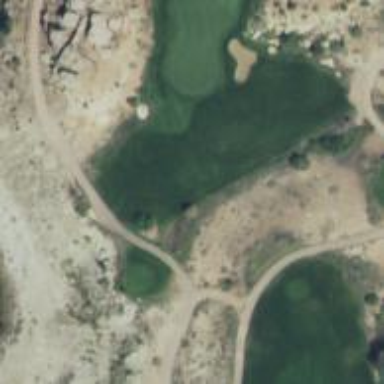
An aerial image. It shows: Rough grassy area used for golf.